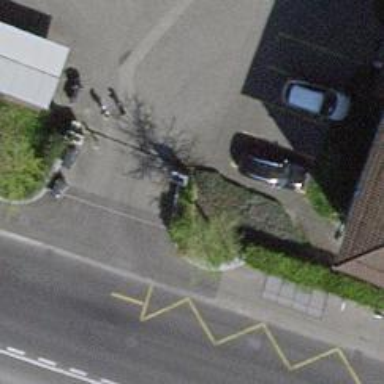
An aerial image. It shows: Lift gate barrier.